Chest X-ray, AP view. Patient: 32 years old, sex F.
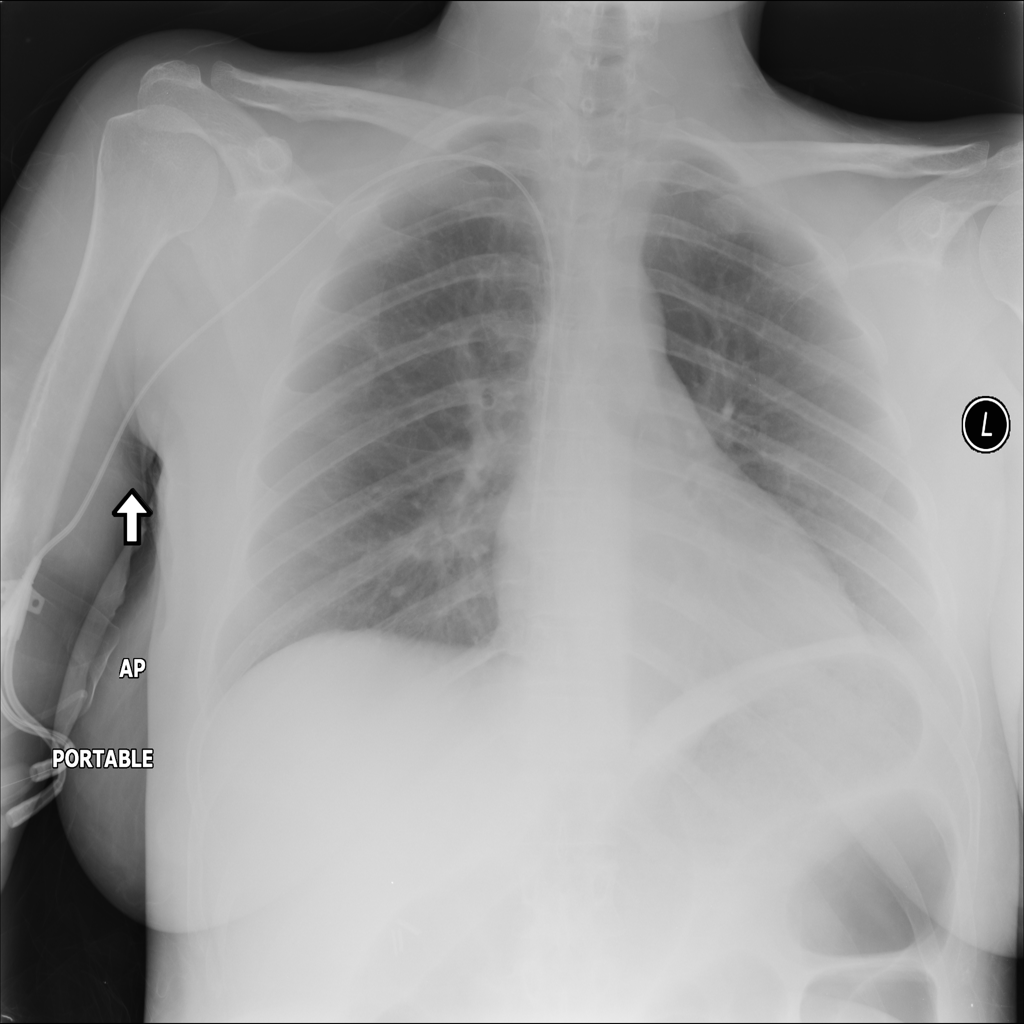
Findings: No Finding